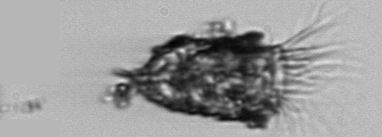
Label: Tintinnopsis